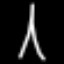
Label: The Eiffel Tower